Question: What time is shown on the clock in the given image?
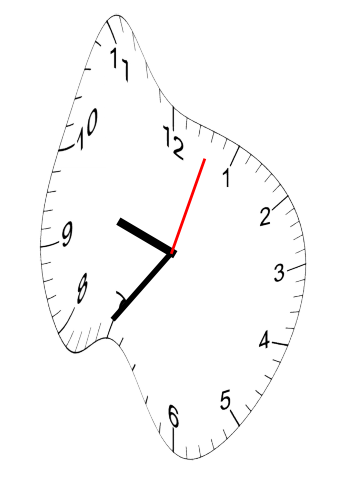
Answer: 09:36:03